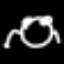
Label: frog